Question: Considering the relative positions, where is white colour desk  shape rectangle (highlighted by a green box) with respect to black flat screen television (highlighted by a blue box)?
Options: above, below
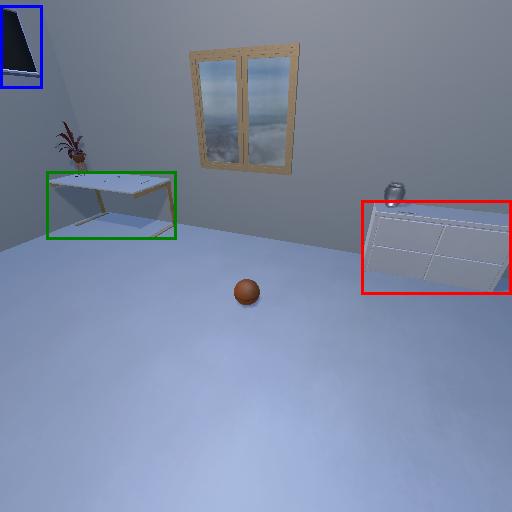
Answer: above